Field crop: tomato
Growth stage: 1
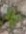
Species: solanum